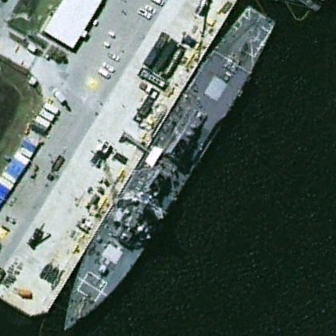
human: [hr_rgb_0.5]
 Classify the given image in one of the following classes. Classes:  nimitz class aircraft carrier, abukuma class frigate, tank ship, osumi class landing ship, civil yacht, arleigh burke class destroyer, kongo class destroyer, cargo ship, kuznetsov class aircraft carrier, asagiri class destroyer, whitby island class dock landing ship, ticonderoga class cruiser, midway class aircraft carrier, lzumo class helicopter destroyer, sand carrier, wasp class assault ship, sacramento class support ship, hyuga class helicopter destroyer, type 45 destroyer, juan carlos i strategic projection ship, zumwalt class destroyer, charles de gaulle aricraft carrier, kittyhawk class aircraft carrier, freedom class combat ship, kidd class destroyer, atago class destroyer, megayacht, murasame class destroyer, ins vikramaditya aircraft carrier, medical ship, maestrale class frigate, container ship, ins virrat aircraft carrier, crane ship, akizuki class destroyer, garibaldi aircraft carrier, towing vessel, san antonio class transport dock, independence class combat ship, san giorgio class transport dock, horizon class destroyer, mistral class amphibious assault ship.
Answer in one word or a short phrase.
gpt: Arleigh Burke class destroyer